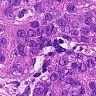
Metastatic tissue present: yes